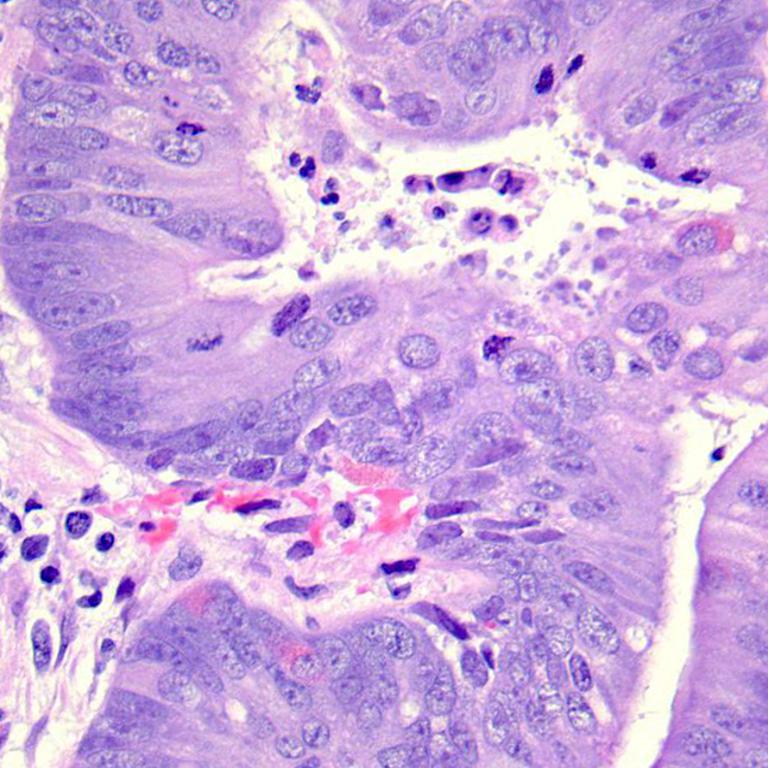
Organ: colon
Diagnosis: adenocarcinomas